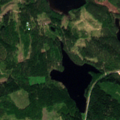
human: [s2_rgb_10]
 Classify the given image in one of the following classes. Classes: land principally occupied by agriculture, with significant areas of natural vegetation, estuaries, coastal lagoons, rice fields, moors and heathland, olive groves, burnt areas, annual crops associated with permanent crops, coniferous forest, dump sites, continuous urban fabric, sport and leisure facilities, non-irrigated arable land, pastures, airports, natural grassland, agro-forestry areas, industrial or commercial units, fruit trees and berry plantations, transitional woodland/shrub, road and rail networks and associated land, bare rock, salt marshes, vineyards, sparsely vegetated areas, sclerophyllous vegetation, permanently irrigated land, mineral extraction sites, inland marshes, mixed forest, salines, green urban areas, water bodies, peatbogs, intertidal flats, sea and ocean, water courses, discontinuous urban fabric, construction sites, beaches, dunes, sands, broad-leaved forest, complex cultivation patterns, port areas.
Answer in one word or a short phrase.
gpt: coniferous forest, mixed forest, water bodies